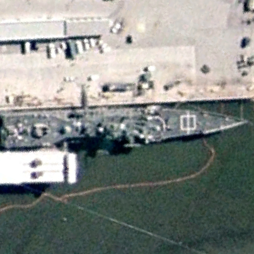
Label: cruiser